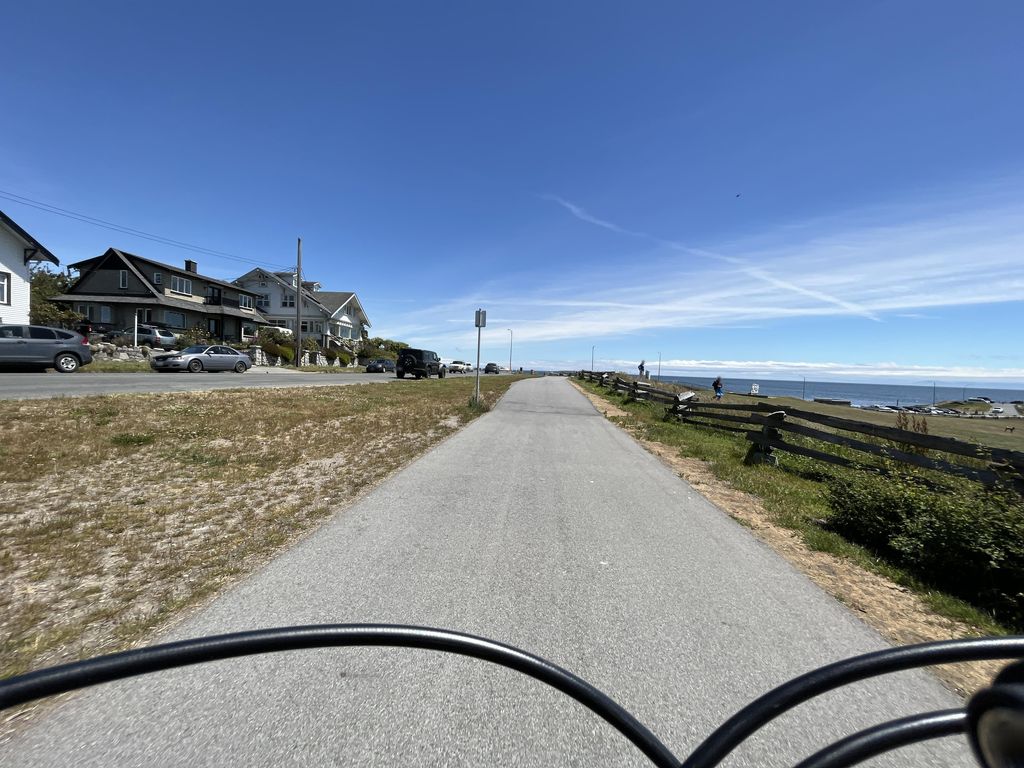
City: victoria